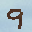
Label: 9